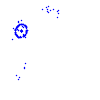
Particle: proton